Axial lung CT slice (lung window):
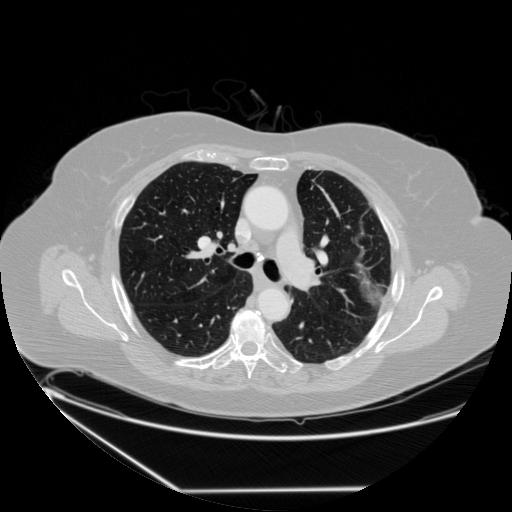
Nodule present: no